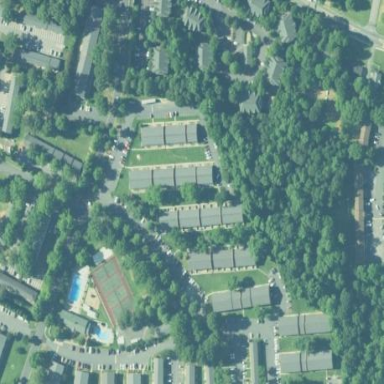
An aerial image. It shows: Residential area with apartments.